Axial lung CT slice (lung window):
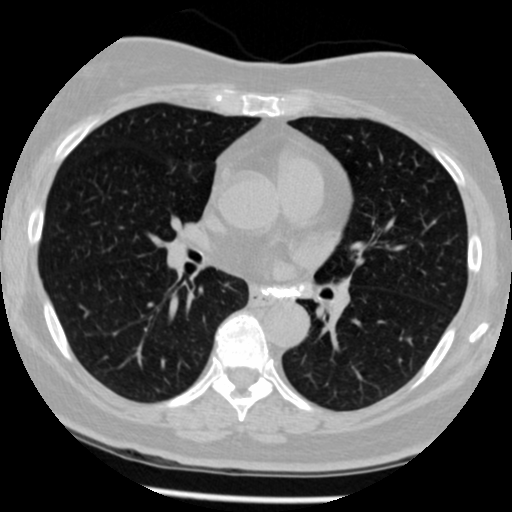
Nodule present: no